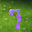
Label: 7